Question: I have various hierarchical structures and would like to allow navigation around then using an editor like the Microsoft one found in the explorer address bar below. Is there such a Delphi component? (Paid for or free)?

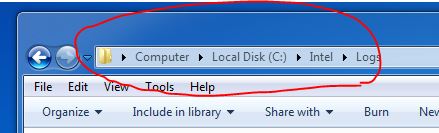
Answer: TAdvExplorerTreeview from TMS might be what your looking for:
<URL>